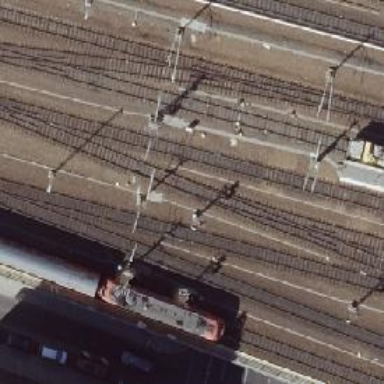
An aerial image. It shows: Railway signal.